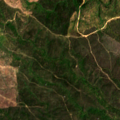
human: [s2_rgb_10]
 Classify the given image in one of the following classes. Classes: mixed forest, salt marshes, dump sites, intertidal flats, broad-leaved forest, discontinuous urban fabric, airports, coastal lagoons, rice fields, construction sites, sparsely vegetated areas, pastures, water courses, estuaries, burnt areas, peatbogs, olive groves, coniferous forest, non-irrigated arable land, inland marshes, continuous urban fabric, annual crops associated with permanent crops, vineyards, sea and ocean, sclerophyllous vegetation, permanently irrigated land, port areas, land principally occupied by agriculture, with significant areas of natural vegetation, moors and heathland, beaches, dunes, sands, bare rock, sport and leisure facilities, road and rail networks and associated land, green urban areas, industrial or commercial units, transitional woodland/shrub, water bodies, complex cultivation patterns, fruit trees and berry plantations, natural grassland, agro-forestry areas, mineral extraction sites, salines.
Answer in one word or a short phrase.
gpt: continuous urban fabric